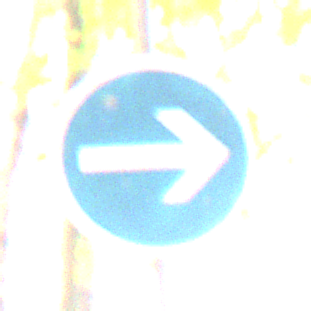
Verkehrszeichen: VorgeschriebeneFahrtrichtungHierRechts
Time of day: MorningAfternoon
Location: Outdoor (Nature)
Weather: Overcast
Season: Autumn
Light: Natural